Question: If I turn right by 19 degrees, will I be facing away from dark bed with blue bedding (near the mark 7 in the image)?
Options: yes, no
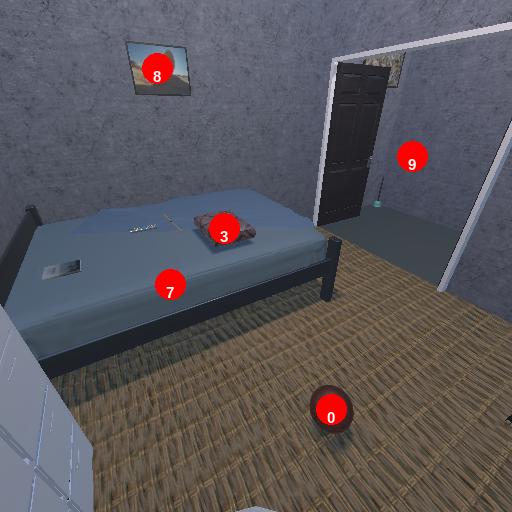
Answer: yes